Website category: book
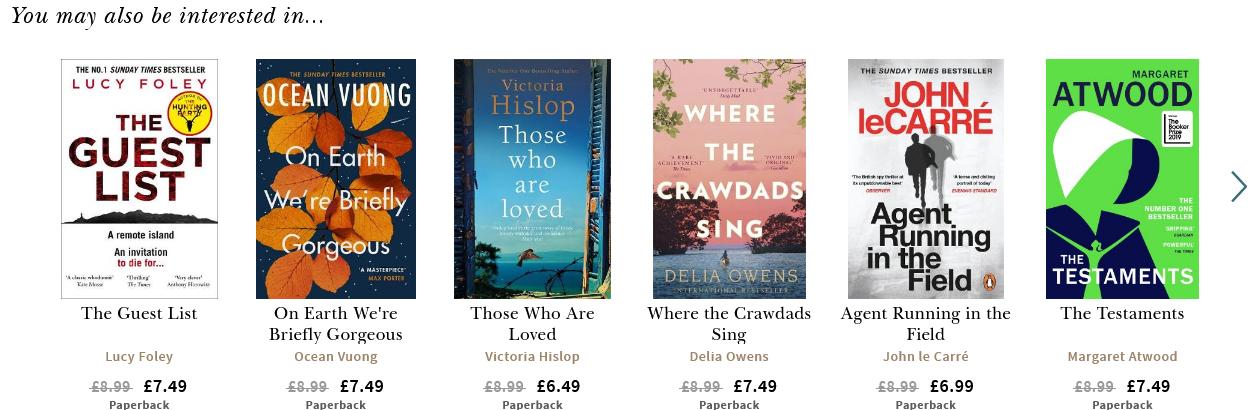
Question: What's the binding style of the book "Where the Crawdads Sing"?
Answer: Paperback

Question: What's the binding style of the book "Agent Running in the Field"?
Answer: Paperback

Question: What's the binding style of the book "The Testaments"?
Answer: Paperback

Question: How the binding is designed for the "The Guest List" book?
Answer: Paperback

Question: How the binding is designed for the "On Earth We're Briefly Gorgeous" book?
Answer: Paperback

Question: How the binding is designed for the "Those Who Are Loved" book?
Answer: Paperback

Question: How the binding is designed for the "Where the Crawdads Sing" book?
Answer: Paperback

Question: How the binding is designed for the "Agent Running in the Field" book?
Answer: Paperback

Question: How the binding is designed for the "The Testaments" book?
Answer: Paperback

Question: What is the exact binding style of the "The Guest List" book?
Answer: Paperback

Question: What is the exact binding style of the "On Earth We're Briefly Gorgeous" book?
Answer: Paperback

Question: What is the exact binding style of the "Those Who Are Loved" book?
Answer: Paperback

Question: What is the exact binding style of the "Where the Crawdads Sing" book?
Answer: Paperback

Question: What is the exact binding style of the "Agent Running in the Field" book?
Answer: Paperback

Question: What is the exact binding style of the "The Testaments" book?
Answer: Paperback

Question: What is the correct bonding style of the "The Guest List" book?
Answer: Paperback

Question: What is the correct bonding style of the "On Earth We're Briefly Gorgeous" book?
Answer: Paperback

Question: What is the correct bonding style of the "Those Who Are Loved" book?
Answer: Paperback

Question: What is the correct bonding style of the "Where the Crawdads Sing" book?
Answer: Paperback

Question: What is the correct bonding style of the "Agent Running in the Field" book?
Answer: Paperback

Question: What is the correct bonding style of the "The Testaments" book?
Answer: Paperback

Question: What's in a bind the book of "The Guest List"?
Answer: Paperback

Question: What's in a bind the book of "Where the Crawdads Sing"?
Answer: Paperback

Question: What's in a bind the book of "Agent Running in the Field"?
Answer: Paperback

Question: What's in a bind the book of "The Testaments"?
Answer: Paperback

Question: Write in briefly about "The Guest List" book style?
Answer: Paperback

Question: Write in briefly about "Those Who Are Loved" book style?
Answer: Paperback

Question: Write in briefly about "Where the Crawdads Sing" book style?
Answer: Paperback

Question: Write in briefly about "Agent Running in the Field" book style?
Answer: Paperback

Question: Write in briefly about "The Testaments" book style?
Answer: Paperback

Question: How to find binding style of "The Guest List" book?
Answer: Paperback

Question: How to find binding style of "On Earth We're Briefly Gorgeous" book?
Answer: Paperback

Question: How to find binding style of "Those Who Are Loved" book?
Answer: Paperback

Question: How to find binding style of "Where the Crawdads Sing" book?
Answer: Paperback

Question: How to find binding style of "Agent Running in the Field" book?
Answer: Paperback

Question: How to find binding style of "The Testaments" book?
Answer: Paperback